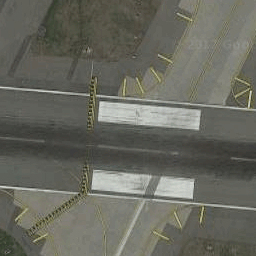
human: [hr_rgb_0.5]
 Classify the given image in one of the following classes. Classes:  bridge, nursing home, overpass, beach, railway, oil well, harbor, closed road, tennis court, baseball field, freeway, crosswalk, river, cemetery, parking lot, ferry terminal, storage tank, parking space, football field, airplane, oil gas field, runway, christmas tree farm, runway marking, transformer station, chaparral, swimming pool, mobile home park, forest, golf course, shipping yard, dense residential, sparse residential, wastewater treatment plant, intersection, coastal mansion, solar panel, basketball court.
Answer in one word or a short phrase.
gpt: runway